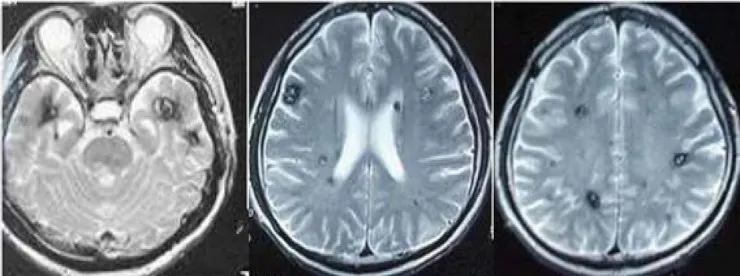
CCM lesions diagnosed through CT, GE-and SWI-MRI. (C) Axial T2-weighted gradient-echo (GE) MR imaging of the proband, II-1. T2-weighted GE images showed a "popcorn" appearance surrounded by a dark rim of hemosiderin.
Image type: radiology (mri)